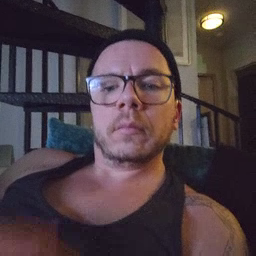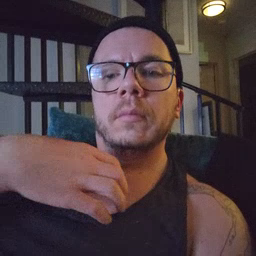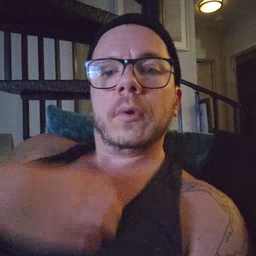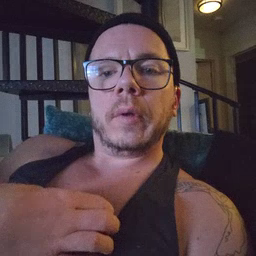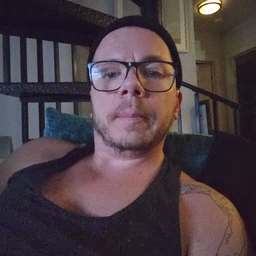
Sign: hungry